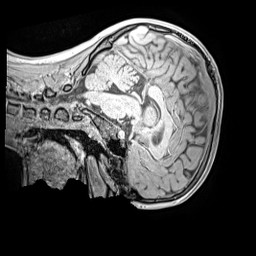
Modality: MP2RAGE
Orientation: sagittal
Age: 11
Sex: female
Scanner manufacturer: siemens
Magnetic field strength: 3 T
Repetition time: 4 s
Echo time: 0.00299 s